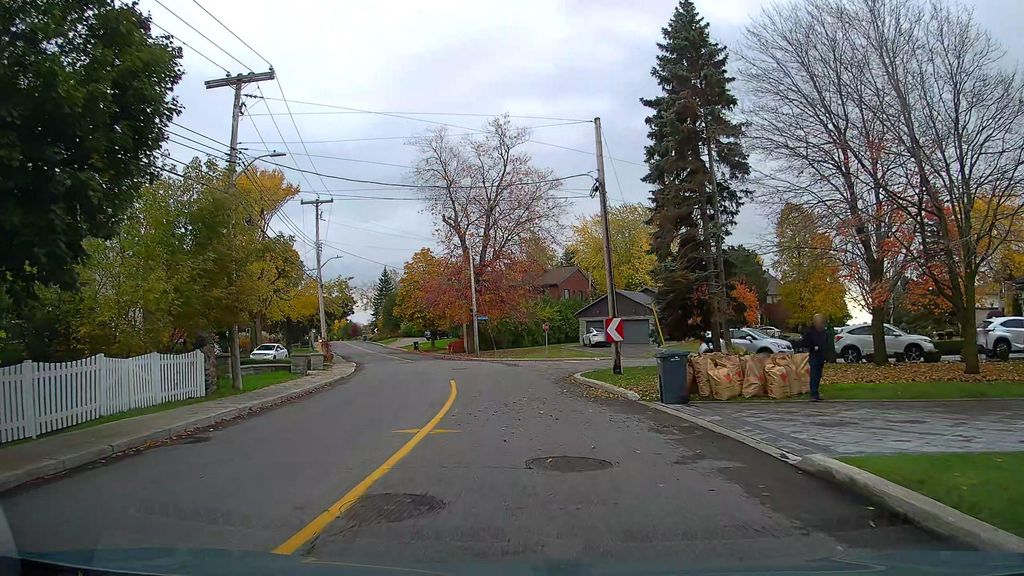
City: montreal